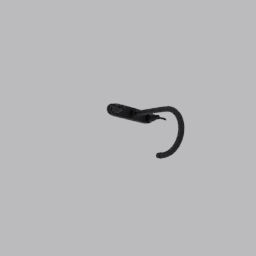
Label: appliances